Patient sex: F
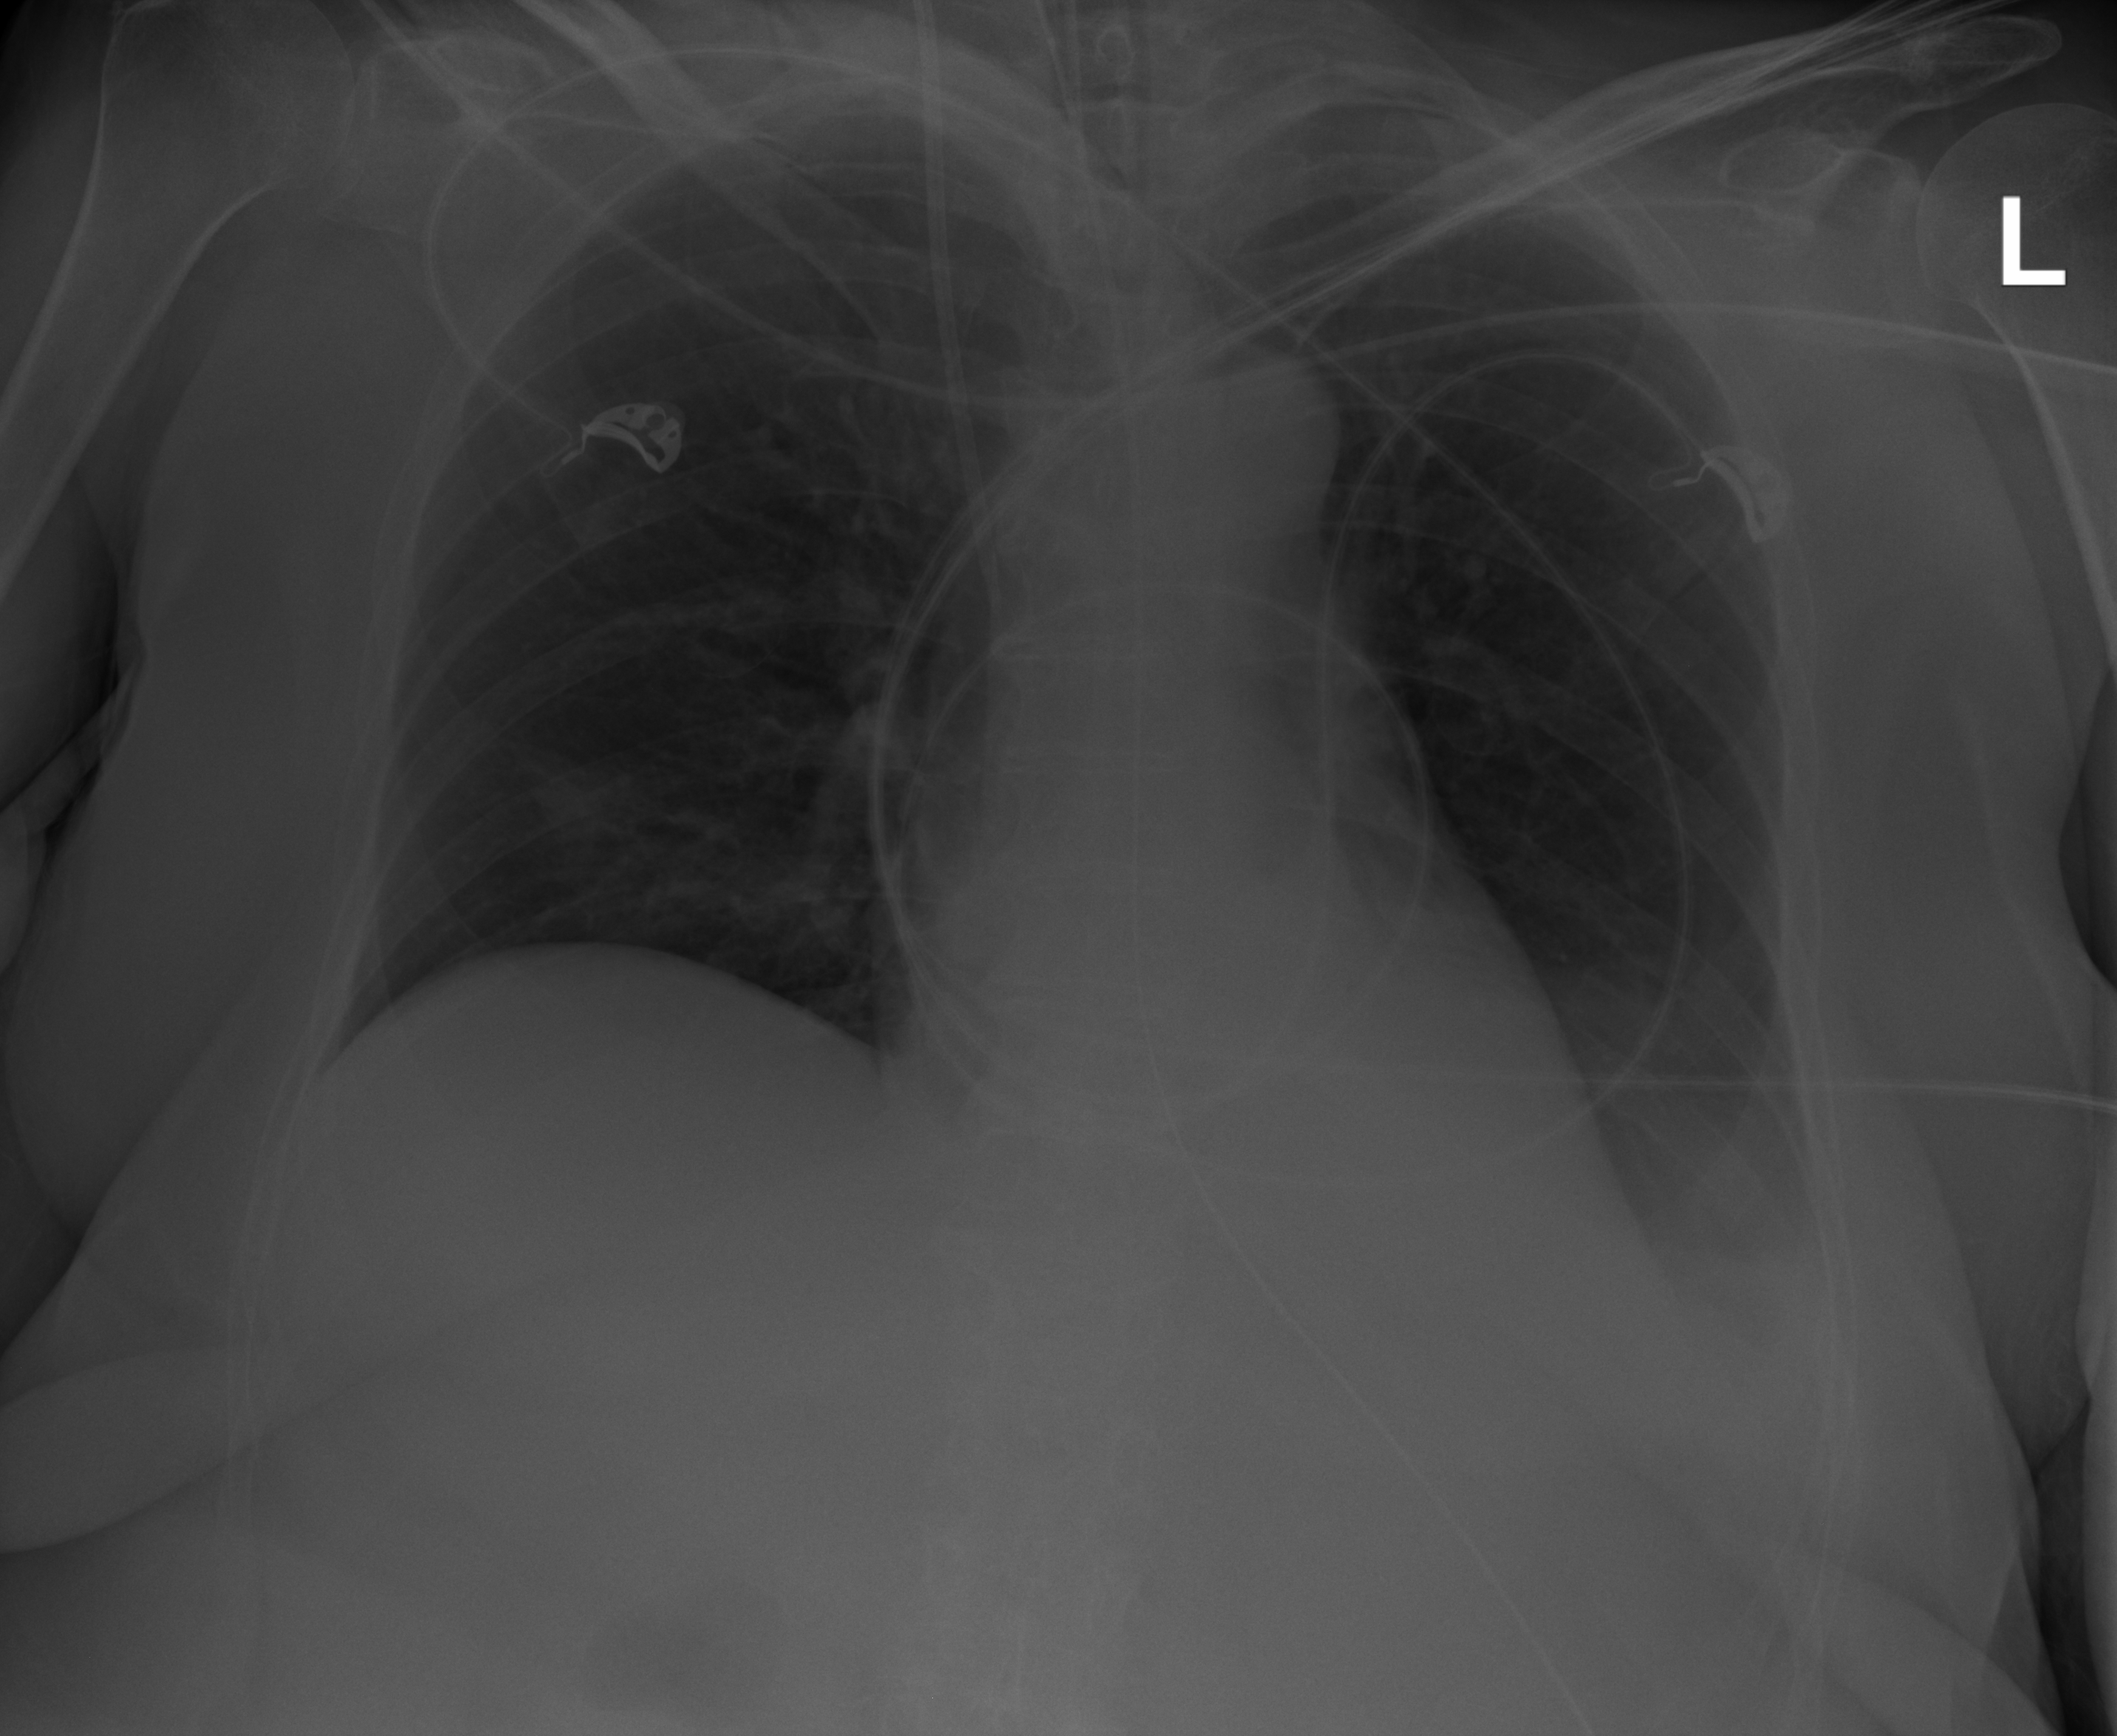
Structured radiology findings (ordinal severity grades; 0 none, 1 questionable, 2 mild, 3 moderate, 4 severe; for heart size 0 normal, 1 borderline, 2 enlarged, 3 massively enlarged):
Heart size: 0
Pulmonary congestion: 0
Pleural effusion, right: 0
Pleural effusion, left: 2
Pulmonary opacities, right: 0
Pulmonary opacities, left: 0
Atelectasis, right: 0
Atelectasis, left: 2